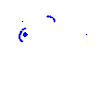
Particle: electron